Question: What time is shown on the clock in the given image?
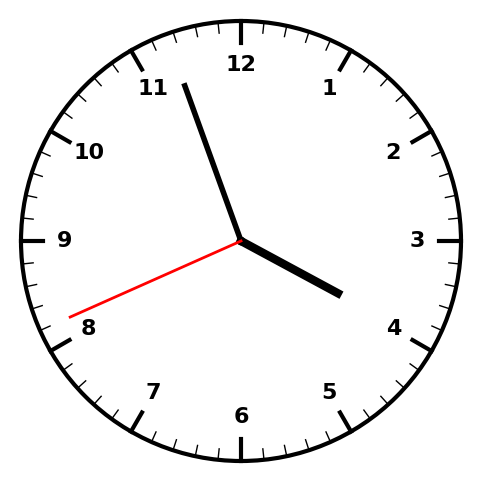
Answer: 03:56:41